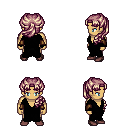
a pixel art fantasy rpg character, male body template, human, tanned skin, black robe, magenta pants, white blonde princess hairstyle, cloth bracers, maroon shoes, four views (front, back, left, right), 2x2 character sprite sheet, small pixel art, hard edges, no anti-aliasing